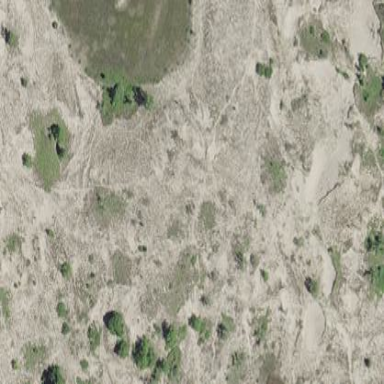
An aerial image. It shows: Dune grassland landscape.